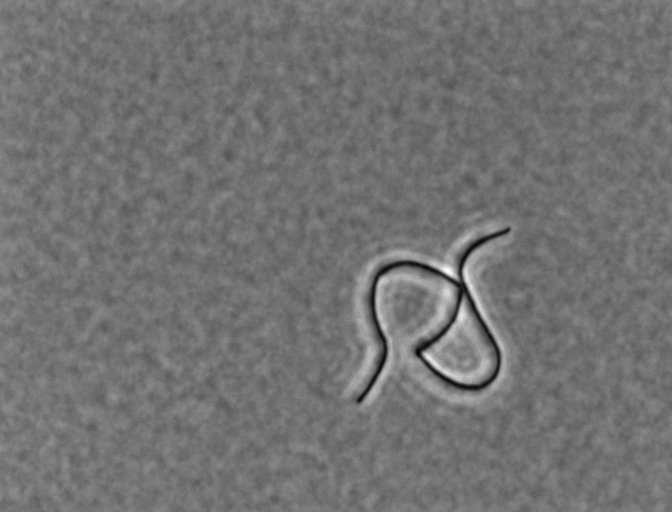
Bacillus subtilis